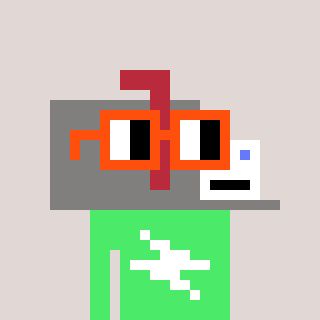
a pixel art character with square orange glasses, a mailbox-shaped head and a teal-colored body on a warm background